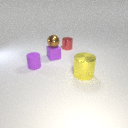
small purple rubber cube below small brown metal sphere